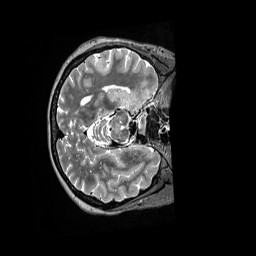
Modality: T2w
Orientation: axial
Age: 53
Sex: female
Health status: ill
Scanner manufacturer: siemens
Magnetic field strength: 3 T
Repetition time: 3.2 s
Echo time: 0.564 s